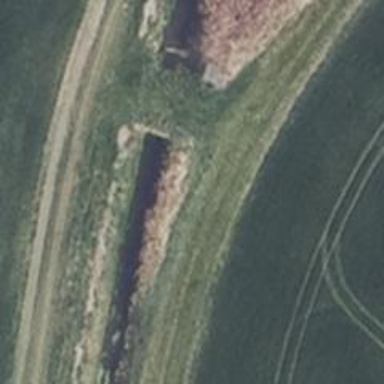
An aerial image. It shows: Culvert tunnel.